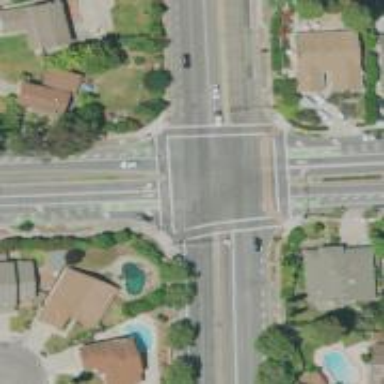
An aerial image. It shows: Crossing road.